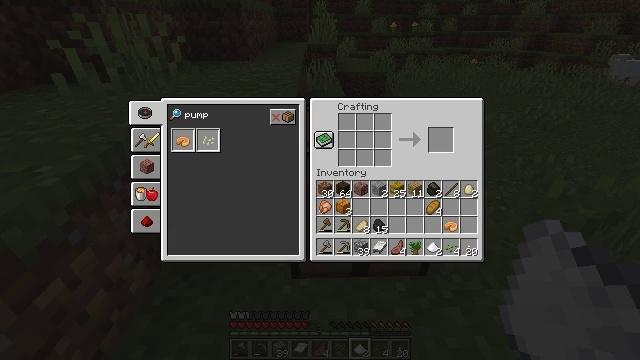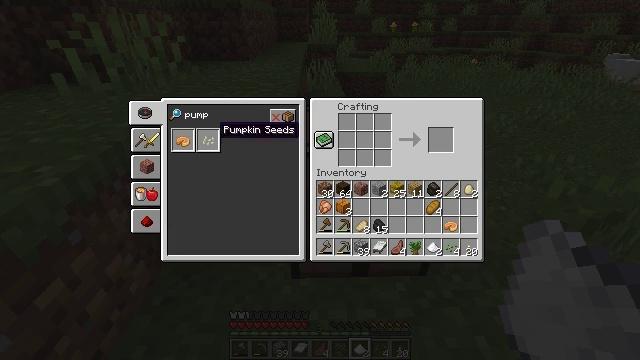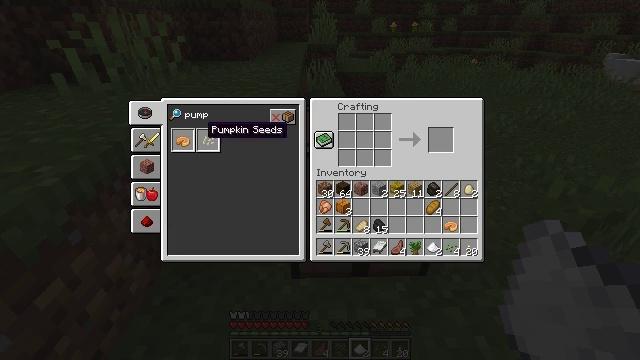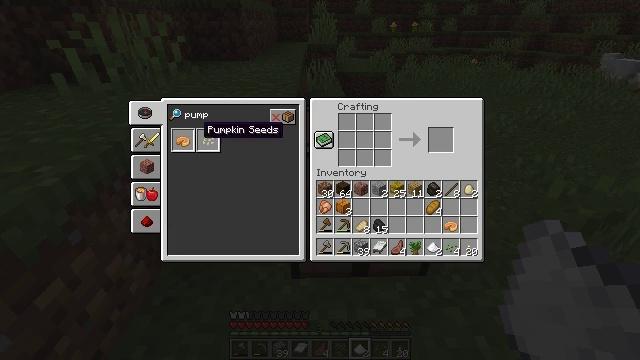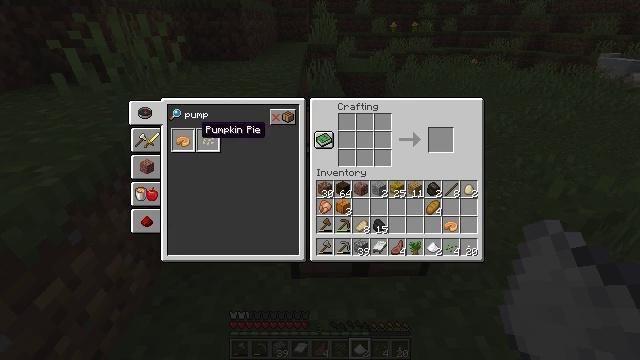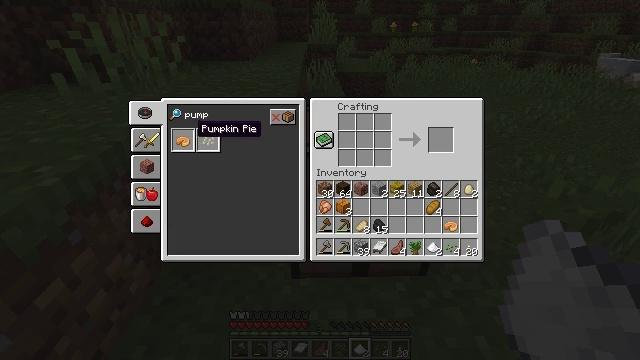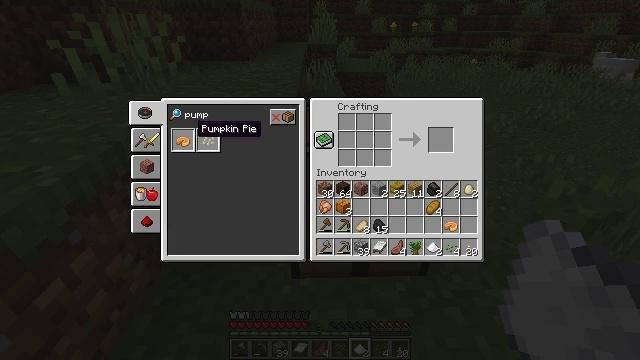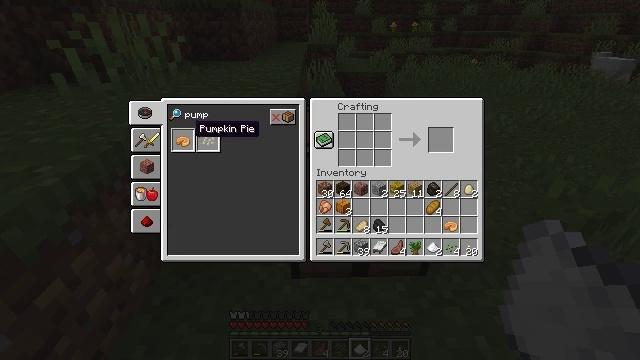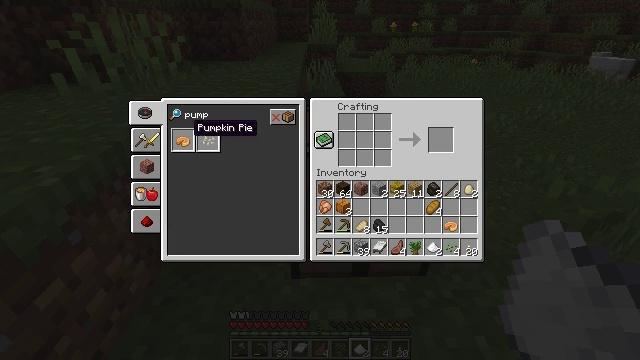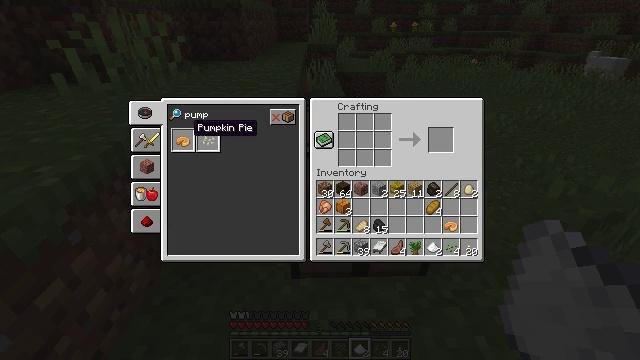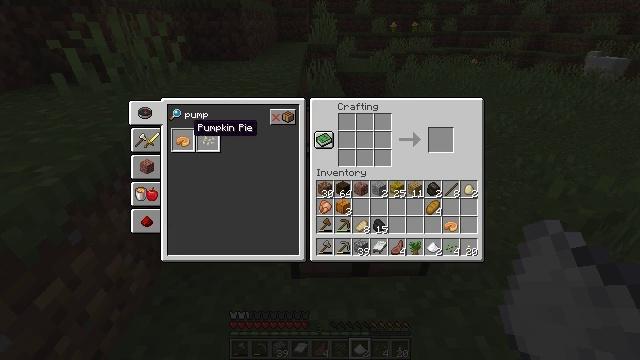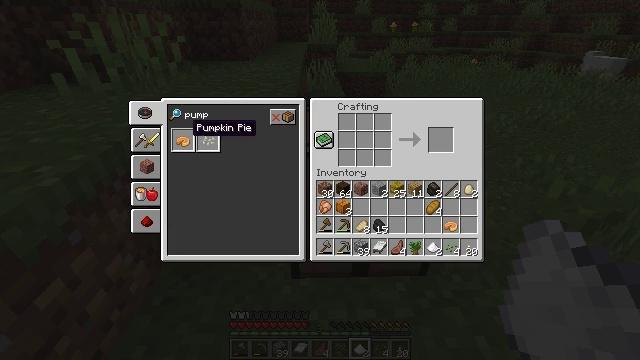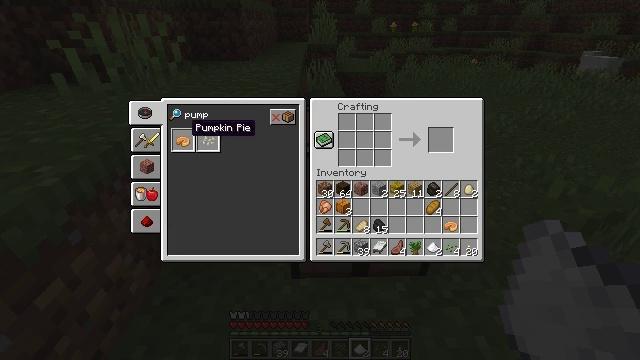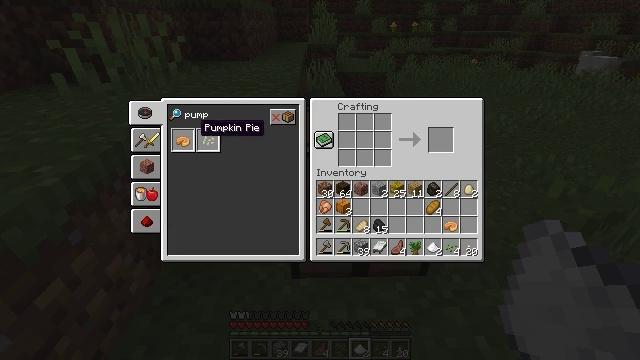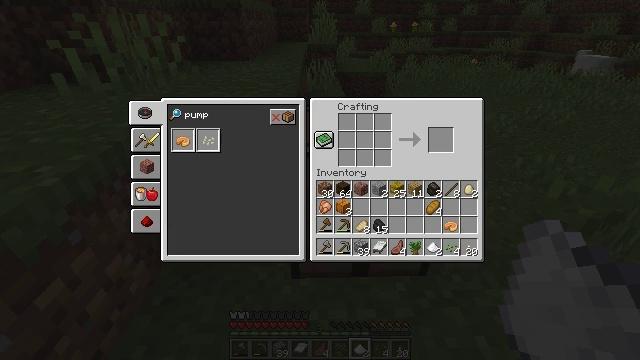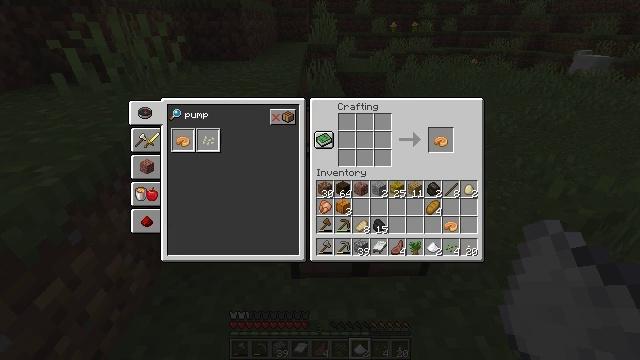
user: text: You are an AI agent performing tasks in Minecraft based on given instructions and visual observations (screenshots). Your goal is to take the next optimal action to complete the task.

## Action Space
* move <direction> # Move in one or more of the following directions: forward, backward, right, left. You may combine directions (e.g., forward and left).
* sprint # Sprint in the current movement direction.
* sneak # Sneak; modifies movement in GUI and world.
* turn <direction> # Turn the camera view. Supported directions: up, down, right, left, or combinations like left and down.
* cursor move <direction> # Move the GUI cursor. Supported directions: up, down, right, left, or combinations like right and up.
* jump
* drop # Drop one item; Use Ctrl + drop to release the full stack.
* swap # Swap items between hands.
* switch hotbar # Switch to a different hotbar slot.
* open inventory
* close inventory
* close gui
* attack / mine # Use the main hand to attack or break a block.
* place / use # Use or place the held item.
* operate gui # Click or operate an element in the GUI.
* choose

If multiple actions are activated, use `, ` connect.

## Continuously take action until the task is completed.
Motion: motion action
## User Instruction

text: Open a crafting table to make a pumpkin pie.
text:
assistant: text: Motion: cursor move left
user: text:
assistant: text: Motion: cursor move left
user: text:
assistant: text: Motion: no_op
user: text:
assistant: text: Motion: no_op
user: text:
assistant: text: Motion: no_op
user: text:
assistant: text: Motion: no_op
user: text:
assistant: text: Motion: no_op
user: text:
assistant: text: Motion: no_op
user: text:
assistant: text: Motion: no_op
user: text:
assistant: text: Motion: operate gui
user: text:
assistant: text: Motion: operate gui
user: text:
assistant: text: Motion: operate gui
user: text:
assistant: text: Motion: cursor move right
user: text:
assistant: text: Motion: cursor move right
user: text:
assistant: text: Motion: cursor move right
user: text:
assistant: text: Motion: cursor move right
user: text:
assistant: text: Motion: cursor move right
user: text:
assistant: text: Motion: cursor move right
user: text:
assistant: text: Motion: cursor move right
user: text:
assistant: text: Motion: cursor move right
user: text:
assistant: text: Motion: cursor move right
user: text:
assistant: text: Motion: no_op
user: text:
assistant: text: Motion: cursor move right
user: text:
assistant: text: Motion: cursor move right
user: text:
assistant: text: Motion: no_op
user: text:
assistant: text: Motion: no_op
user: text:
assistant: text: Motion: no_op
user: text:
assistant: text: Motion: no_op
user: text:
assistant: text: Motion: no_op
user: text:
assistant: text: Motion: no_op